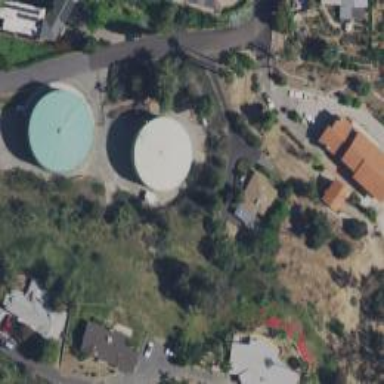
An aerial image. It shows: Storage tank that is man-made.